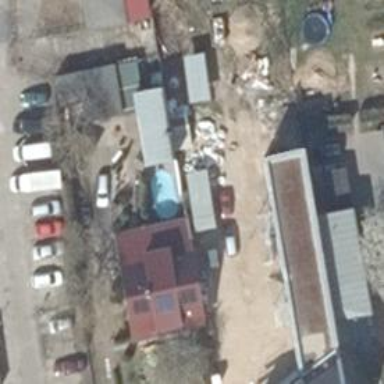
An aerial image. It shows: Simple house.